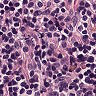
Metastatic tissue present: no